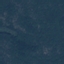
Land use / land cover: Forest